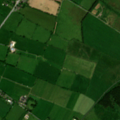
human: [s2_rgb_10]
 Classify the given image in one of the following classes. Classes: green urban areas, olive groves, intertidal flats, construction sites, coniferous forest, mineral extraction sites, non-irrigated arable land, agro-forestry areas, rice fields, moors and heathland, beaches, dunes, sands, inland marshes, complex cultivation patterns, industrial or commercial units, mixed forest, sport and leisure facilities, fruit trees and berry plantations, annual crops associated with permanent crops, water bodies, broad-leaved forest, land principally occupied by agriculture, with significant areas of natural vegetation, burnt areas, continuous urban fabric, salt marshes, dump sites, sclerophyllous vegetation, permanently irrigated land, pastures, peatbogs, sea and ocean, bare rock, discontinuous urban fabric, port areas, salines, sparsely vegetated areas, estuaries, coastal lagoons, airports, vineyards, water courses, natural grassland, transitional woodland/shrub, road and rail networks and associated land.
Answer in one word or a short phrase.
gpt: pastures, transitional woodland/shrub